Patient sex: F
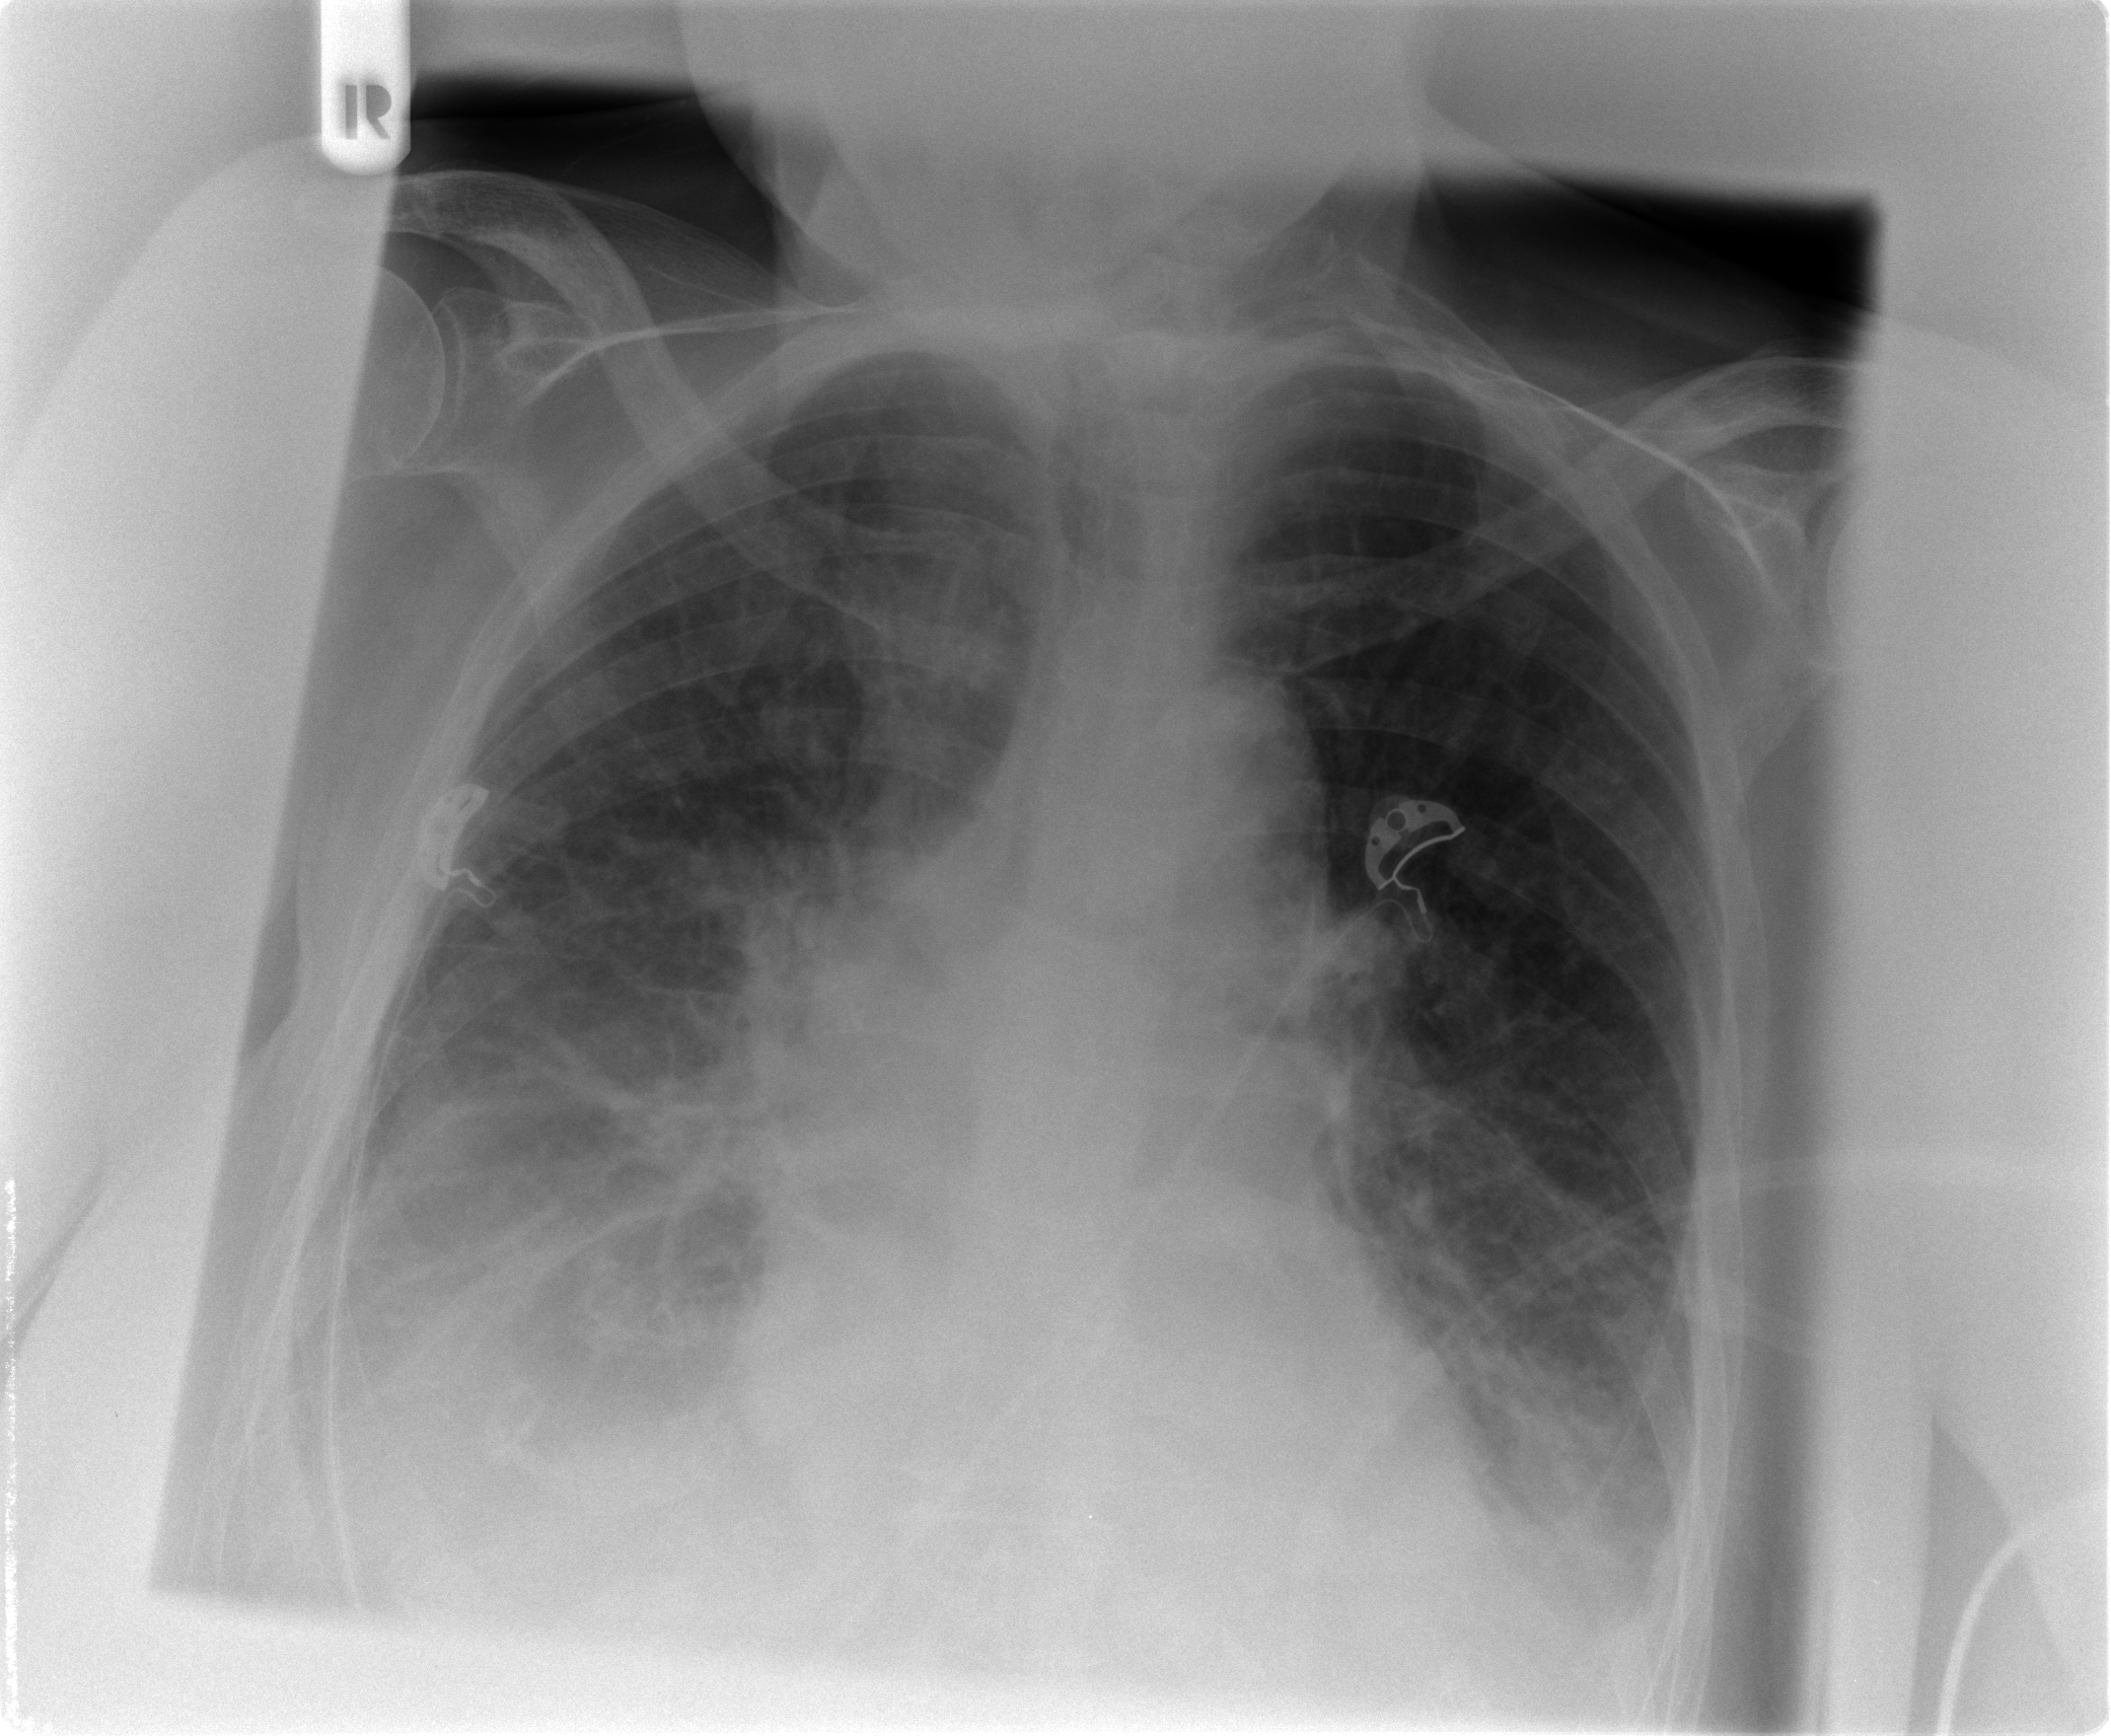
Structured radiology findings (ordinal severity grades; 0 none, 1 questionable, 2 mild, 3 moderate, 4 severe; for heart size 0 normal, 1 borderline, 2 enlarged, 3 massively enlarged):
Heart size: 1
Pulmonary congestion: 2
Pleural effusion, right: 2
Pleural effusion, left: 2
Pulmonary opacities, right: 1
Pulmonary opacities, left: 1
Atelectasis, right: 2
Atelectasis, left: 2